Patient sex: M
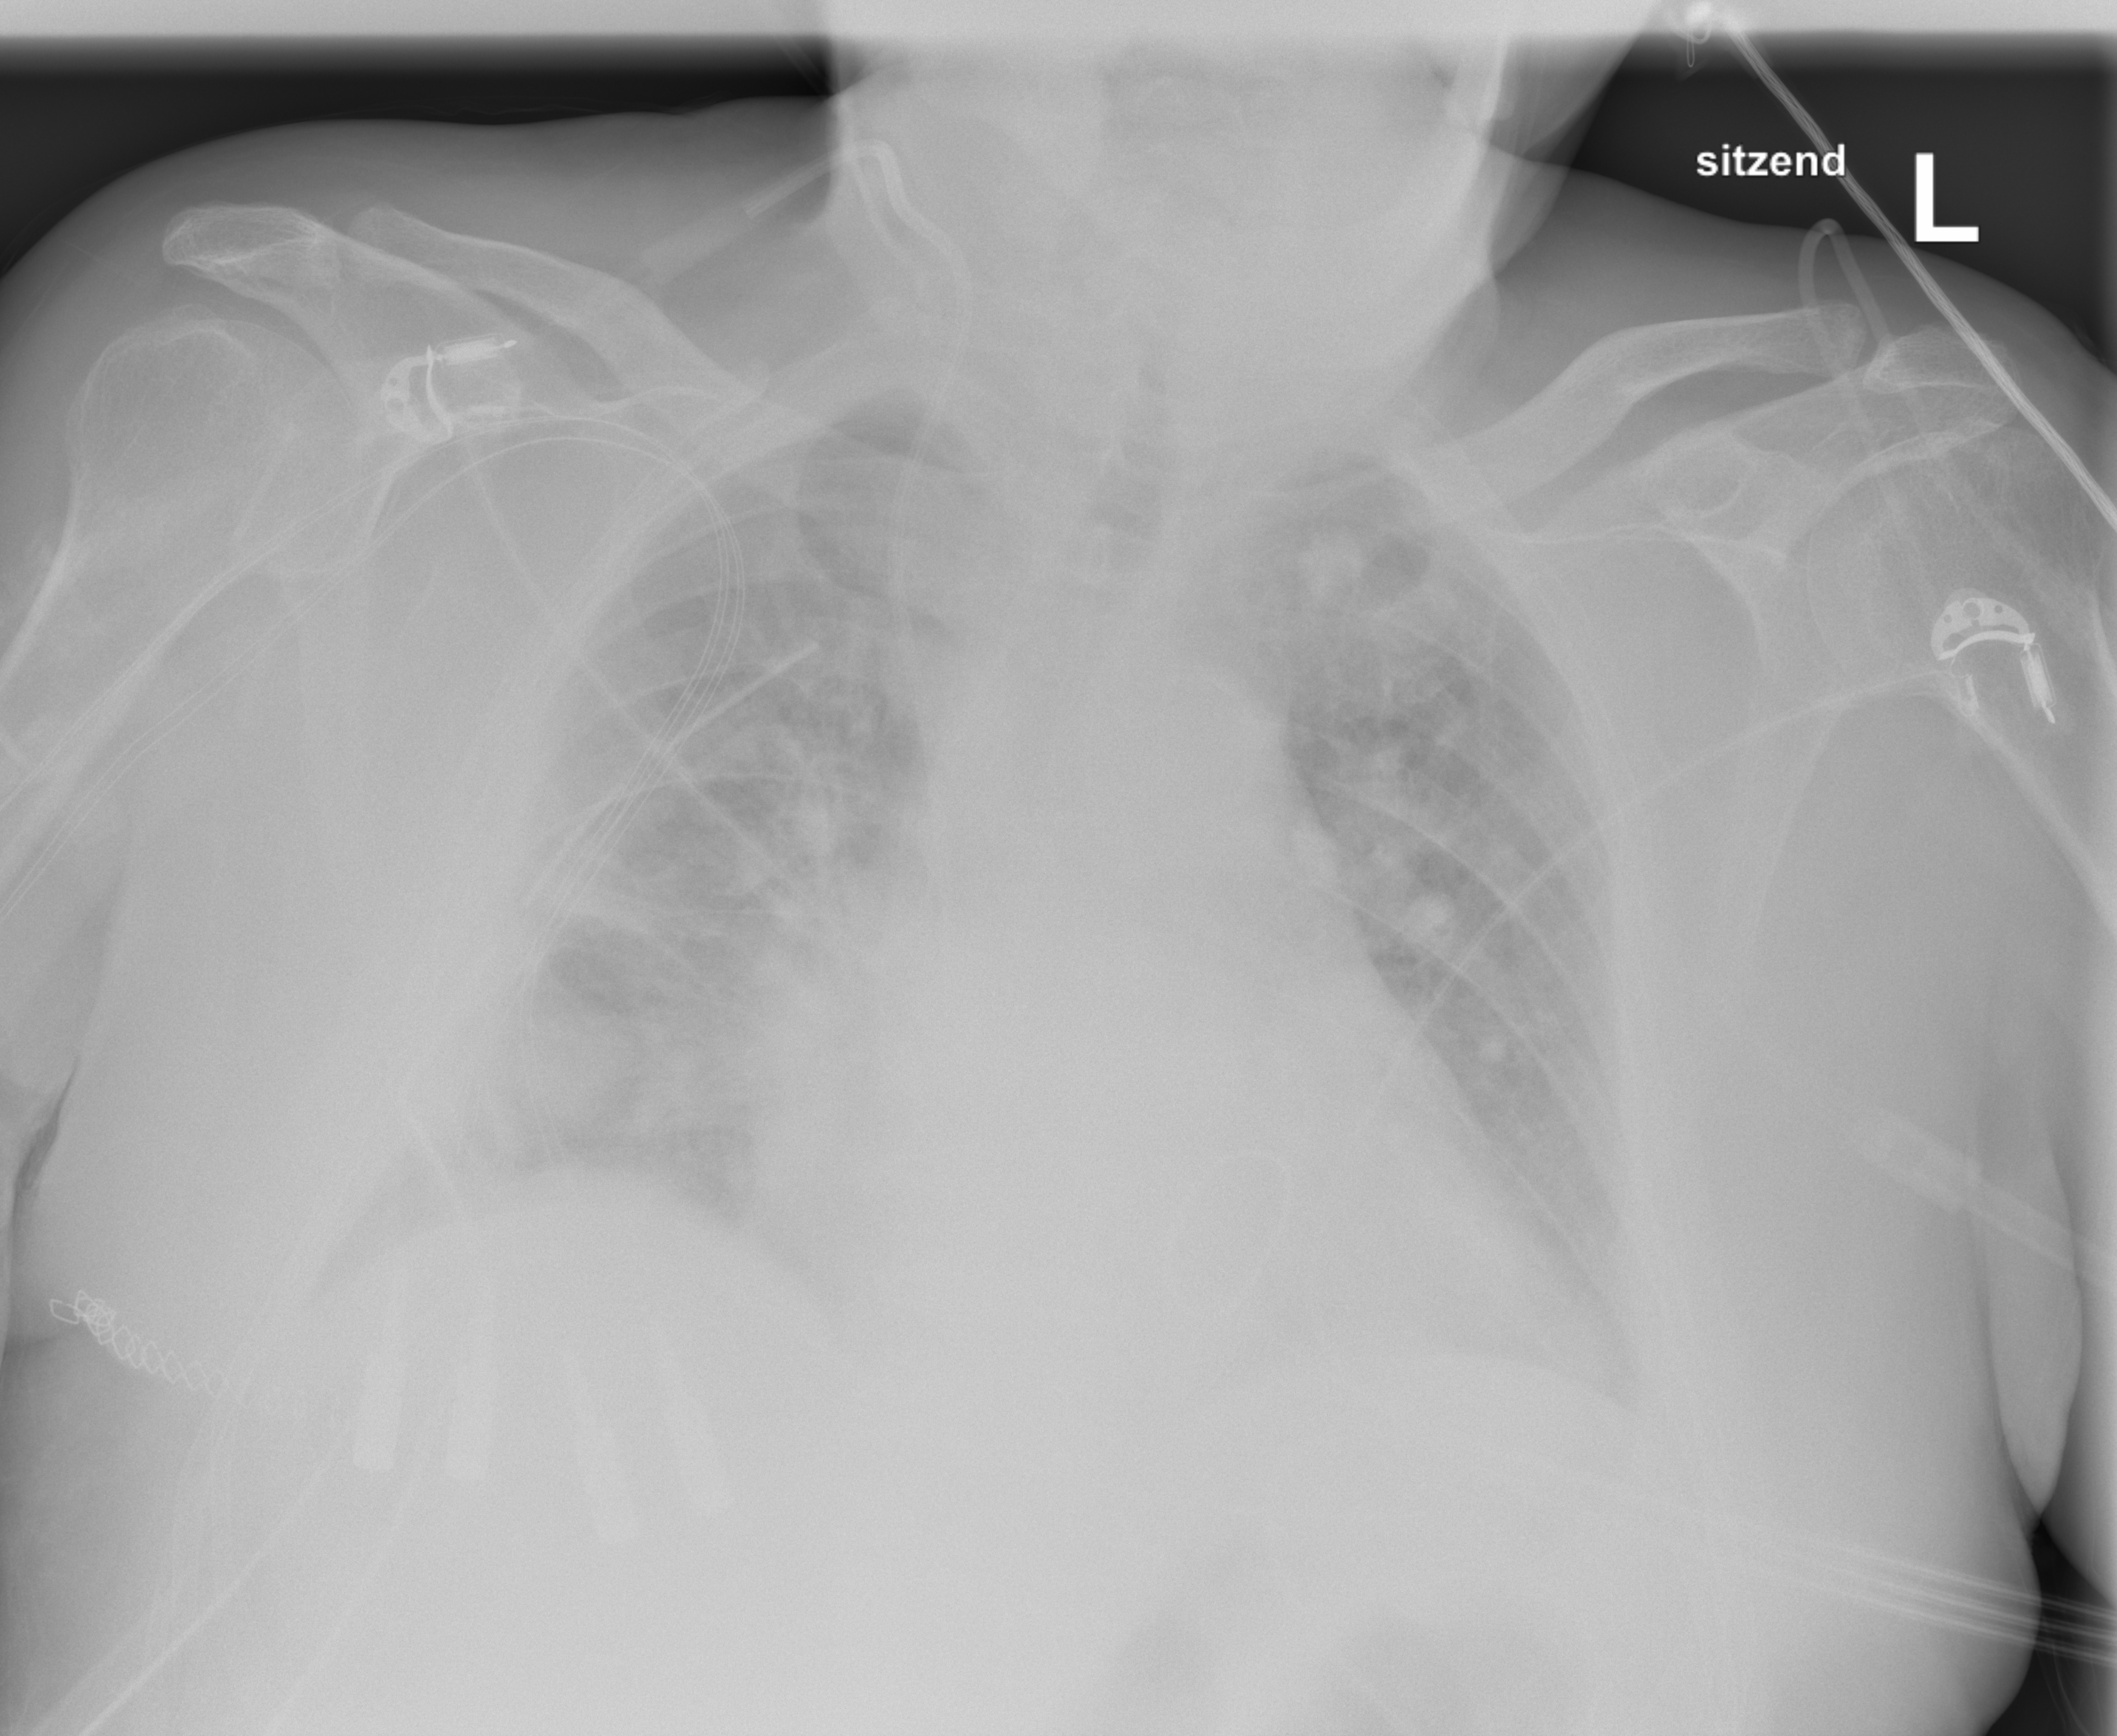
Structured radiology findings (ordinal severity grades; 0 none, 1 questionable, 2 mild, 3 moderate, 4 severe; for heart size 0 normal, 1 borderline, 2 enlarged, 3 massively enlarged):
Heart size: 2
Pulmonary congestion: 2
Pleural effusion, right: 2
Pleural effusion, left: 2
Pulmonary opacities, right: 2
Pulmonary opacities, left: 2
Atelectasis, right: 3
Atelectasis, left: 0